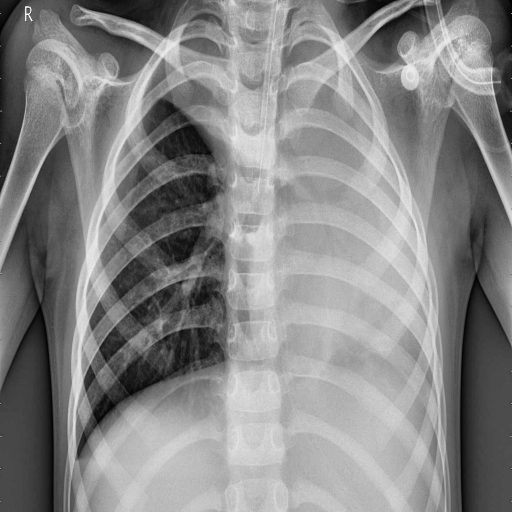
Finding: PNEUMONIA